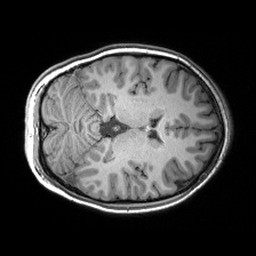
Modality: T1w
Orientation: axial
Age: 22
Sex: female
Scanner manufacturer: siemens
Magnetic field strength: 3 T
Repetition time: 2.53 s
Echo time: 0.00299 s